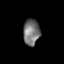
Tissue: skin
Cell type: Others
Senescence score: 0.7059
Nuclear area (px): 418
Mean DAPI intensity: 117.227